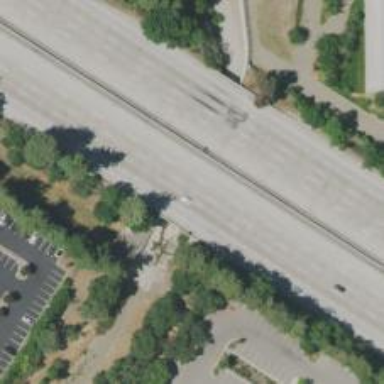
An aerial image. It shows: Motorway bridge.